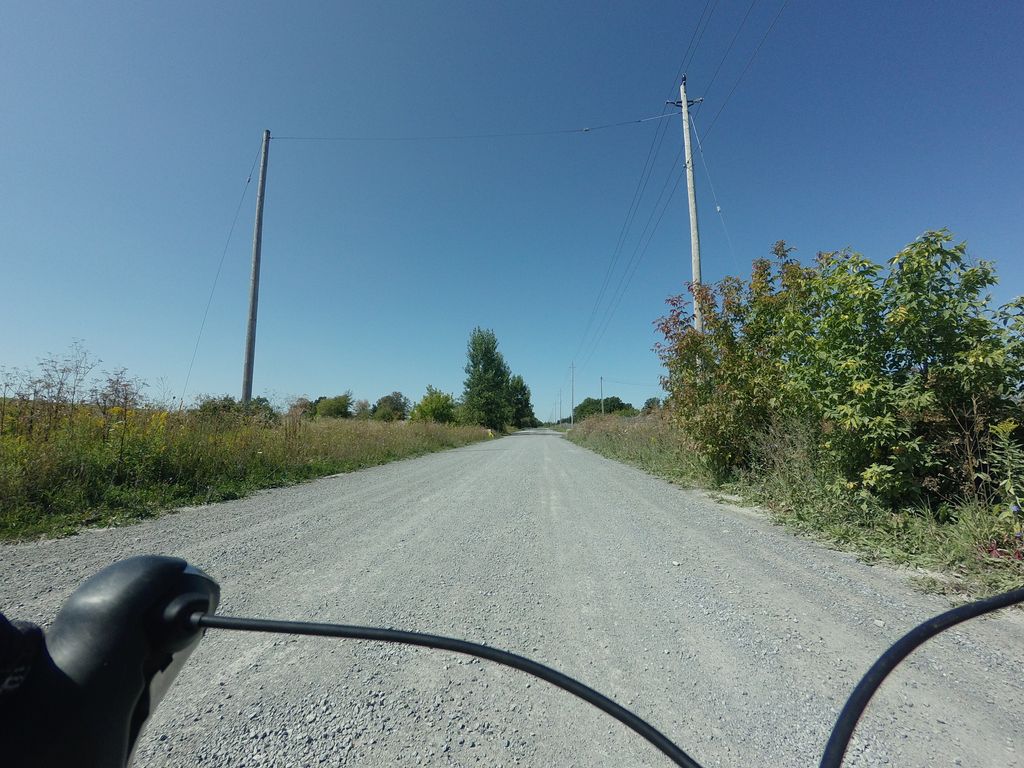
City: ottawa-gatineau